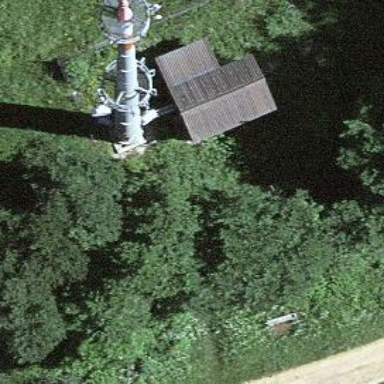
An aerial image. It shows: Communication tower.